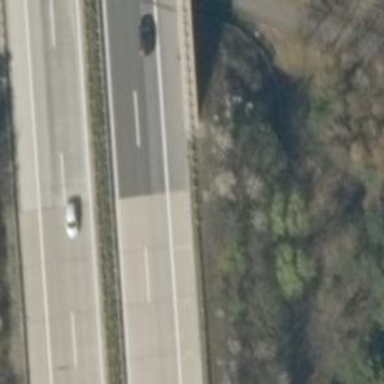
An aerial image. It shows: Motorway with concrete surface.